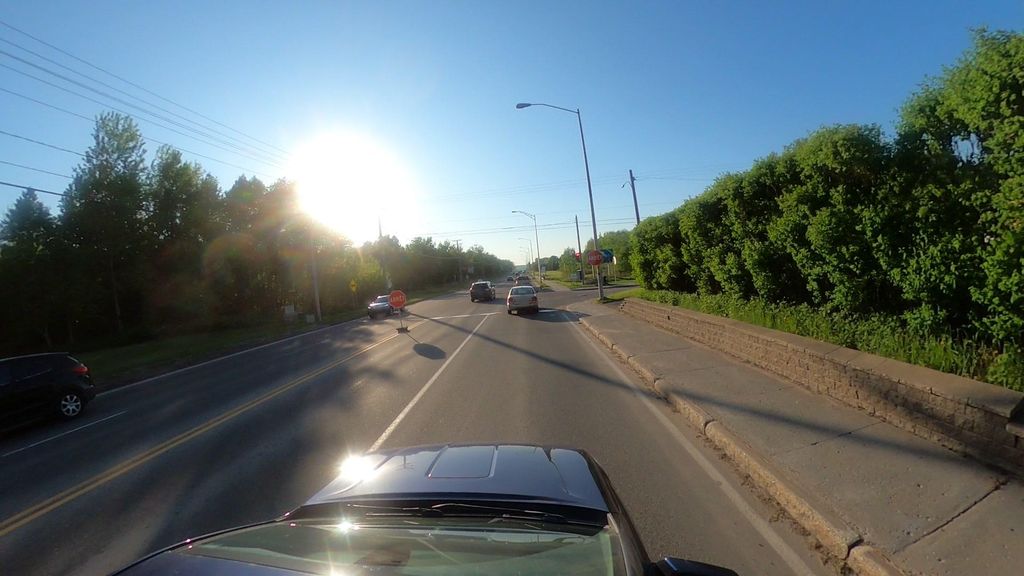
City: quebec_city